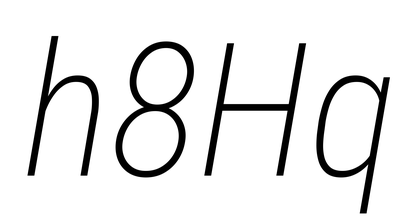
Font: Roboto-Italic_Condensed_ExtraLight_Italic